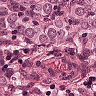
Metastatic tissue present: yes